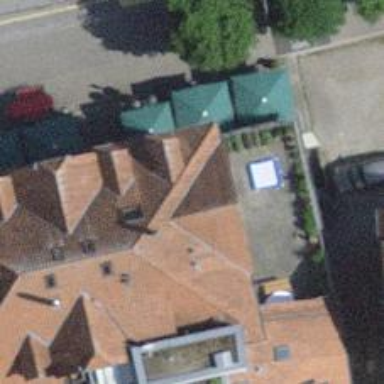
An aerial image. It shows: Restaurant.